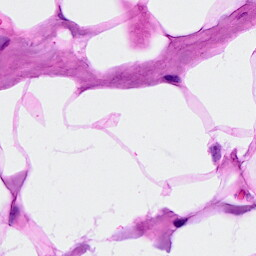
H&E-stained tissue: Breast